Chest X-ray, AP view. Patient: 54 years old, sex F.
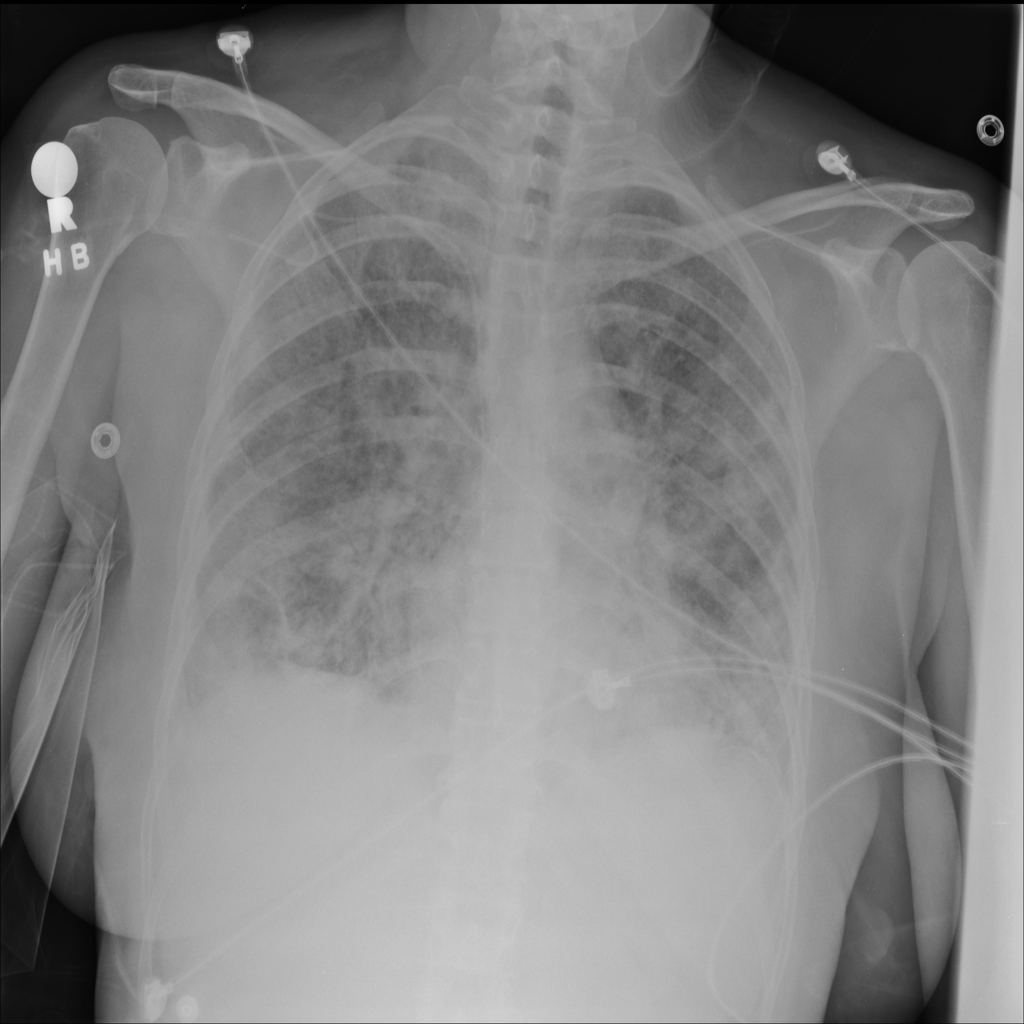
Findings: No Finding